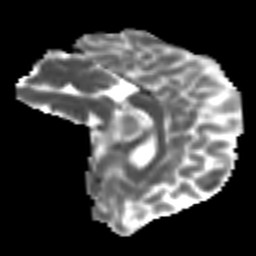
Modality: MD
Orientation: sagittal
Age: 30
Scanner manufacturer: siemens
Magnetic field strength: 3 T
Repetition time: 4.52 s
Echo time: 0.084 s